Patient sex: M
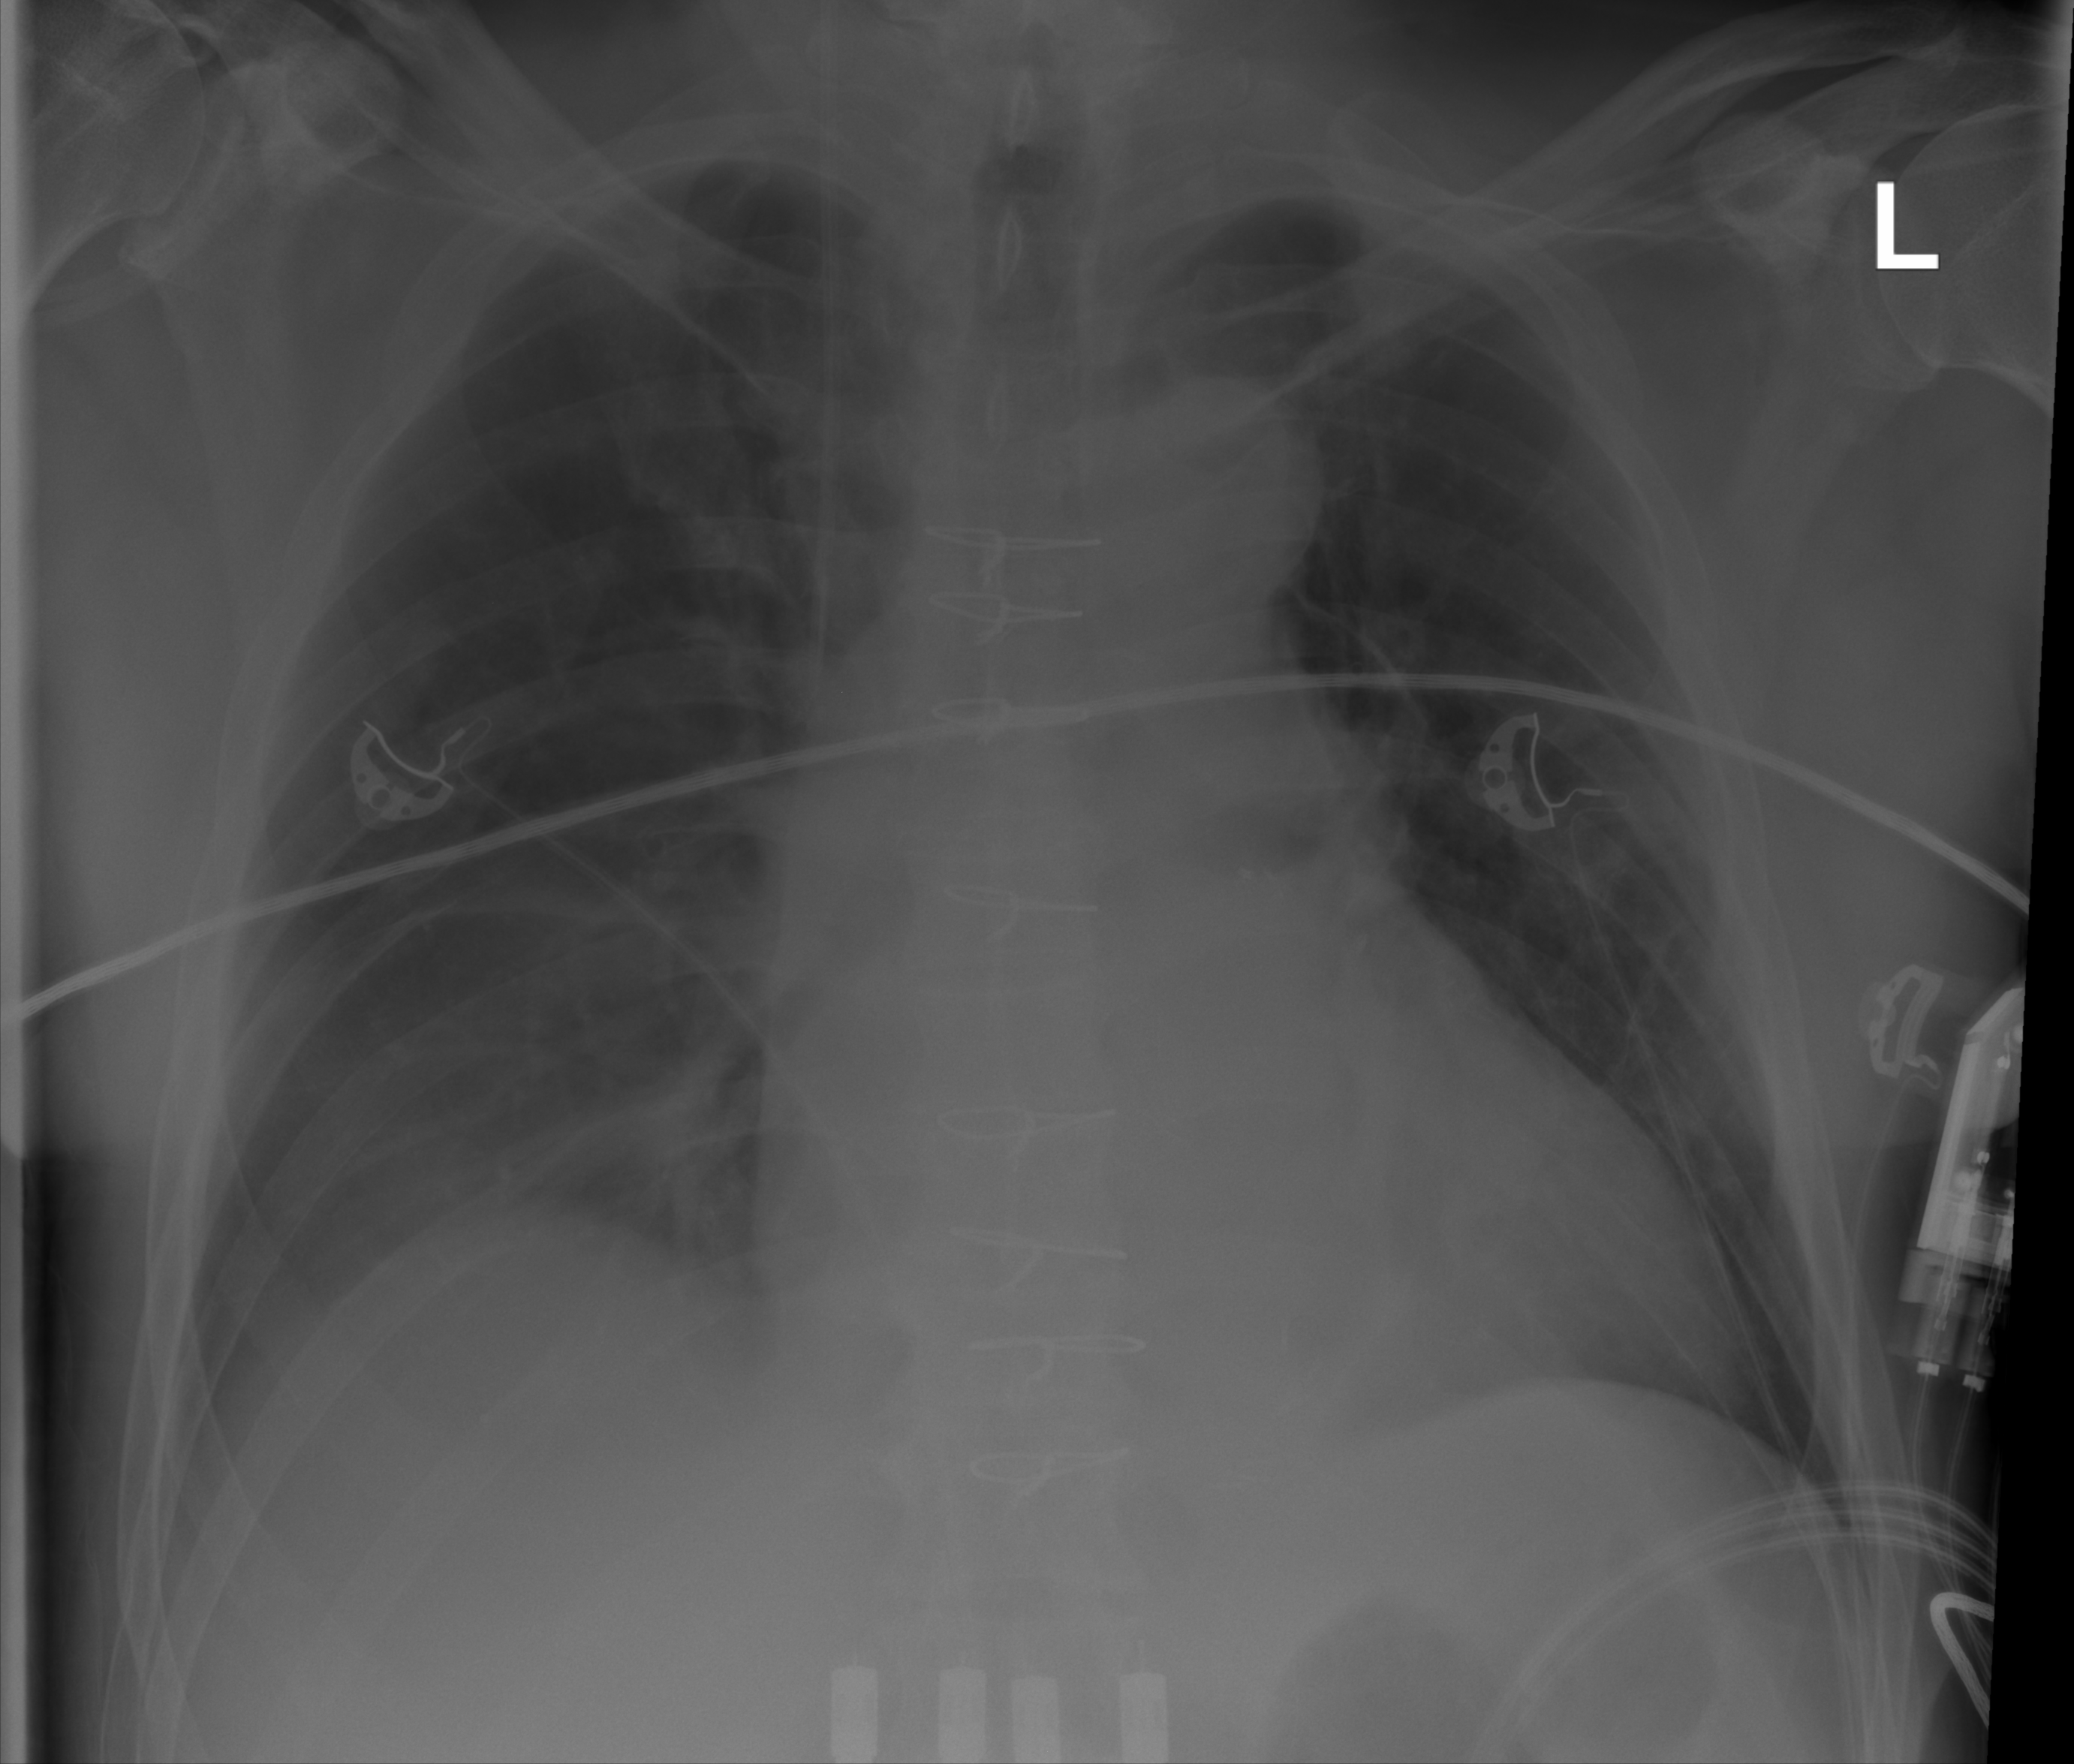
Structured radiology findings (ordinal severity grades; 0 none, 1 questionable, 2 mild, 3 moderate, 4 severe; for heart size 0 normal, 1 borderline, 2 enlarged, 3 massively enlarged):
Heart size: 2
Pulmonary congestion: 0
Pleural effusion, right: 2
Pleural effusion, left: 0
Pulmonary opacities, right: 0
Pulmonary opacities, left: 0
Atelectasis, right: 0
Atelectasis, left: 0